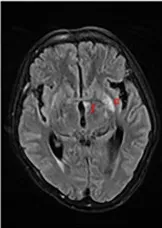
Imaging manifestations of Case 1 on cranial MRI. Images (C, D) reveal multiple abnormal signal shadows on the cranial MRI on January 10th, including the bottom of the bilateral basal ganglia (a, c), the globus pallidus (e), the cingulate gyrus of the temporal lobe (d), the left edge of the third ventricle (f), and the cerebral aqueduct (b).
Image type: radiology (mri)